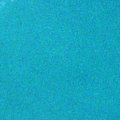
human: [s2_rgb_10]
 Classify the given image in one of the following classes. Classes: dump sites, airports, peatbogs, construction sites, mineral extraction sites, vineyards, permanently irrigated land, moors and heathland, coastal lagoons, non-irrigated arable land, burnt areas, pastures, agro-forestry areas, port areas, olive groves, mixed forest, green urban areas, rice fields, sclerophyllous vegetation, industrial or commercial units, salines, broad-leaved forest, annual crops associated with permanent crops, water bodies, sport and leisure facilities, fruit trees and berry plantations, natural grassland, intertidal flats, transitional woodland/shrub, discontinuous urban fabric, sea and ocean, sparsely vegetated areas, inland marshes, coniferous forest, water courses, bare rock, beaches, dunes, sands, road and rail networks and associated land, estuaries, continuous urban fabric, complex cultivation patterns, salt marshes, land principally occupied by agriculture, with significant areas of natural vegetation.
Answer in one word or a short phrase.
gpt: sea and ocean